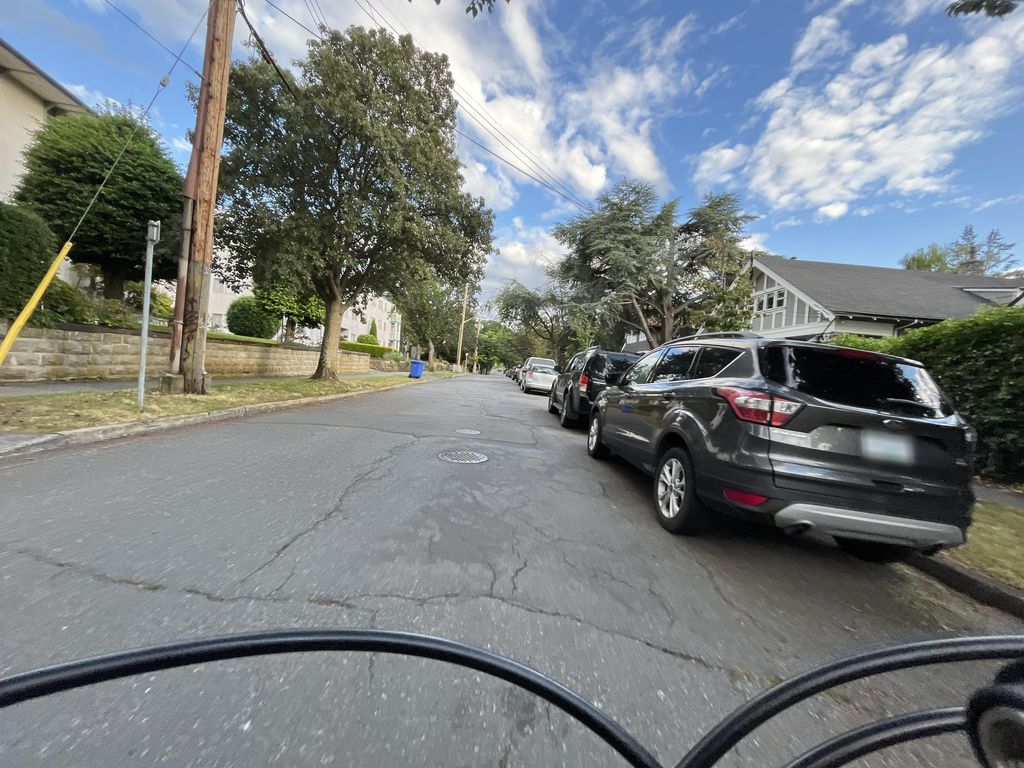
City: victoria